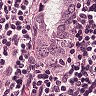
Metastatic tissue present: yes